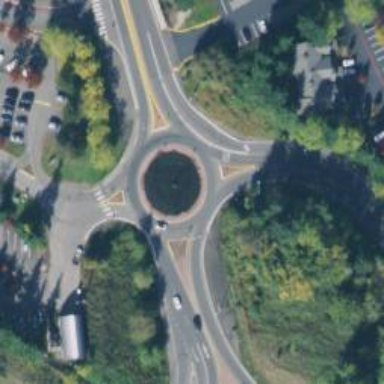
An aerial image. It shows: Secondary road leading to roundabout.